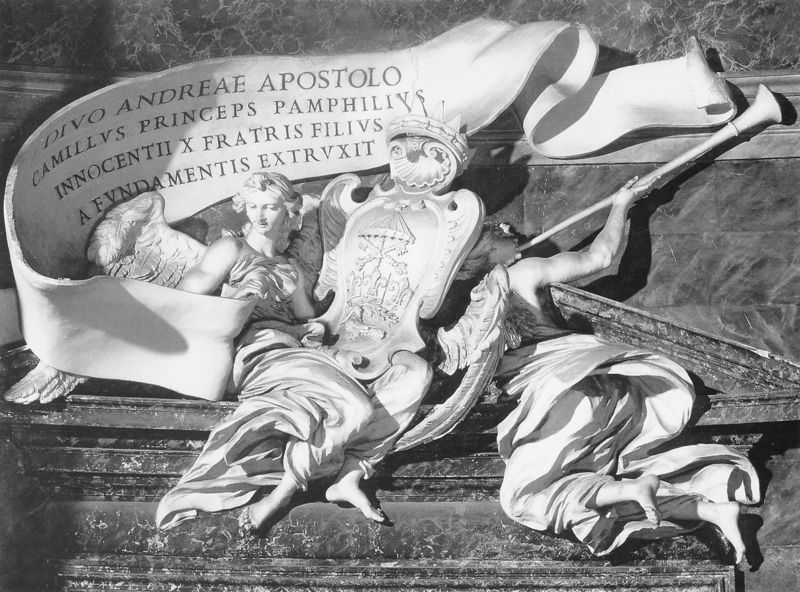
Titel: Engel mit dem Wappen der Pamphili
Künstler: Giovanni Rinaldi
Standort: Rom, S. Andrea al Quirinale (EU - I - Latium)
Schlagwörter: flügel, weiß, frauen, frau, marmor, barock, falten, federn, kirche, krone, engel, skulptur, relief, schrift, fahne, banner, papst, detail, stuck, poliert, foto, fotografie, barfuß, text, geschenk, wappen, grab, ehre, muschel, fanfare, posaune, grabmal, ehrung, latein, andrea, trompete, polier, schriftband, apostel, lob, andreas, innocen, innocent, innozenz x